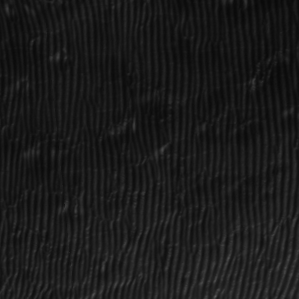
Label: frost